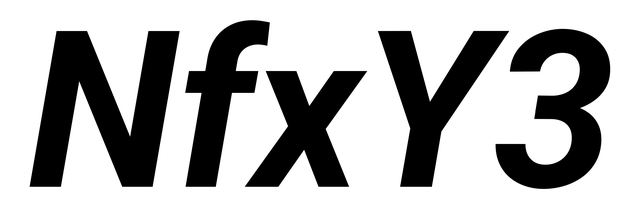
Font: Roboto-Italic_Bold_Italic